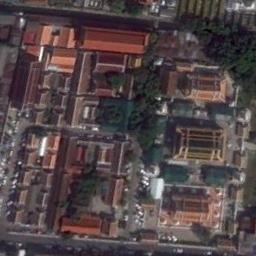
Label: palace